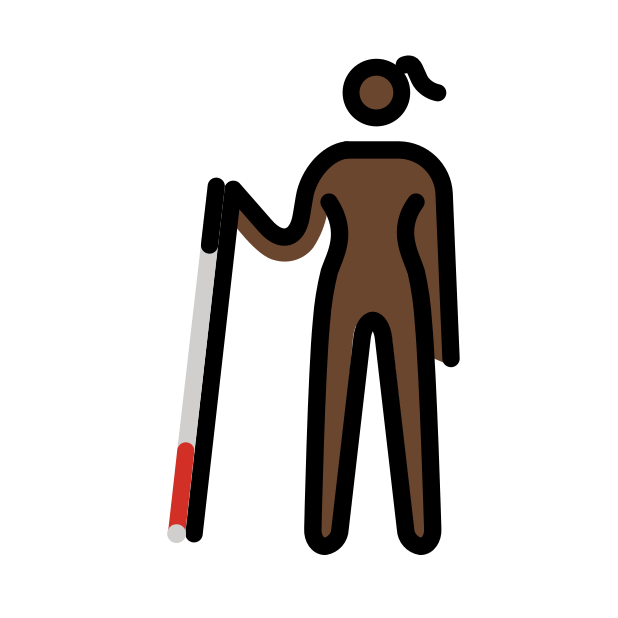
woman with white cane: dark skin tone